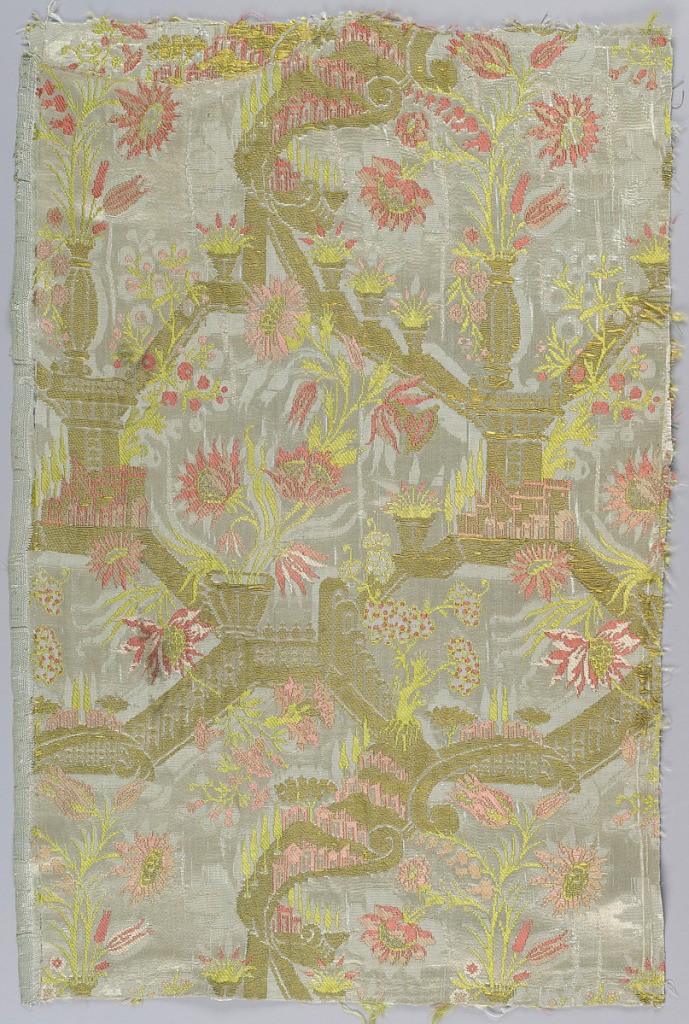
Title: Textile
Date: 18th century
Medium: silk, metallic threads Technique: compound satin weave, brocaded
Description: Pattern of architectural motifs and large scale vases from which grow large-scale plant forms.  Entire pattern brocaded in pink, green, and tan silks and gold (gold loosely wound on yellow silk core) thread on a white satin ground.